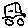
Label: car